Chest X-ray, AP view. Patient: 55 years old, sex F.
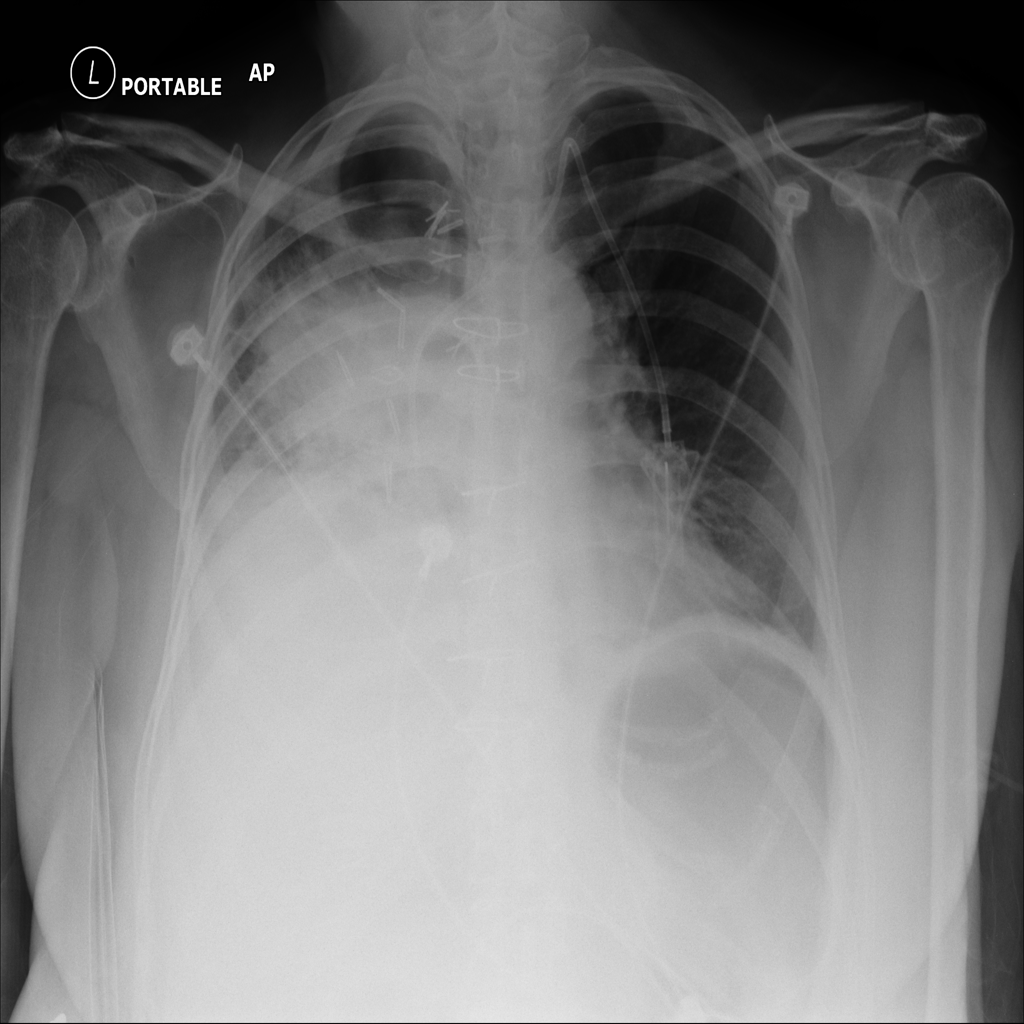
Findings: Effusion